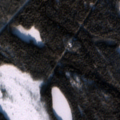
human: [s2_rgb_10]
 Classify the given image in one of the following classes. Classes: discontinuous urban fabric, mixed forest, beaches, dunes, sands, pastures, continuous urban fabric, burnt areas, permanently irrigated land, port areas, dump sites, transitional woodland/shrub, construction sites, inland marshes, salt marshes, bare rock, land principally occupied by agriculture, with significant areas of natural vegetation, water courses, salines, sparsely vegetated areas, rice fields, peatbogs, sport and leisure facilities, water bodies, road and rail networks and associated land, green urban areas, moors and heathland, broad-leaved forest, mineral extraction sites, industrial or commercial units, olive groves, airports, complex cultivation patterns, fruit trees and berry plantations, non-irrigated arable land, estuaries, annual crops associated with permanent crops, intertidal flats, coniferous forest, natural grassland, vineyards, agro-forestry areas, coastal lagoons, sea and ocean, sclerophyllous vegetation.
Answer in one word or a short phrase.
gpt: coniferous forest, transitional woodland/shrub